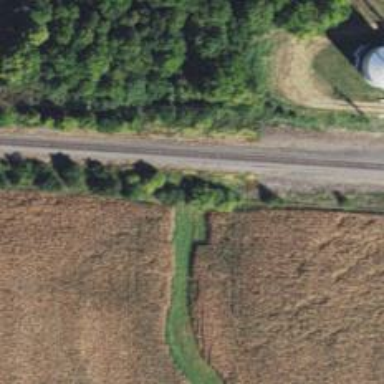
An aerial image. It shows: Culvert tunnel.